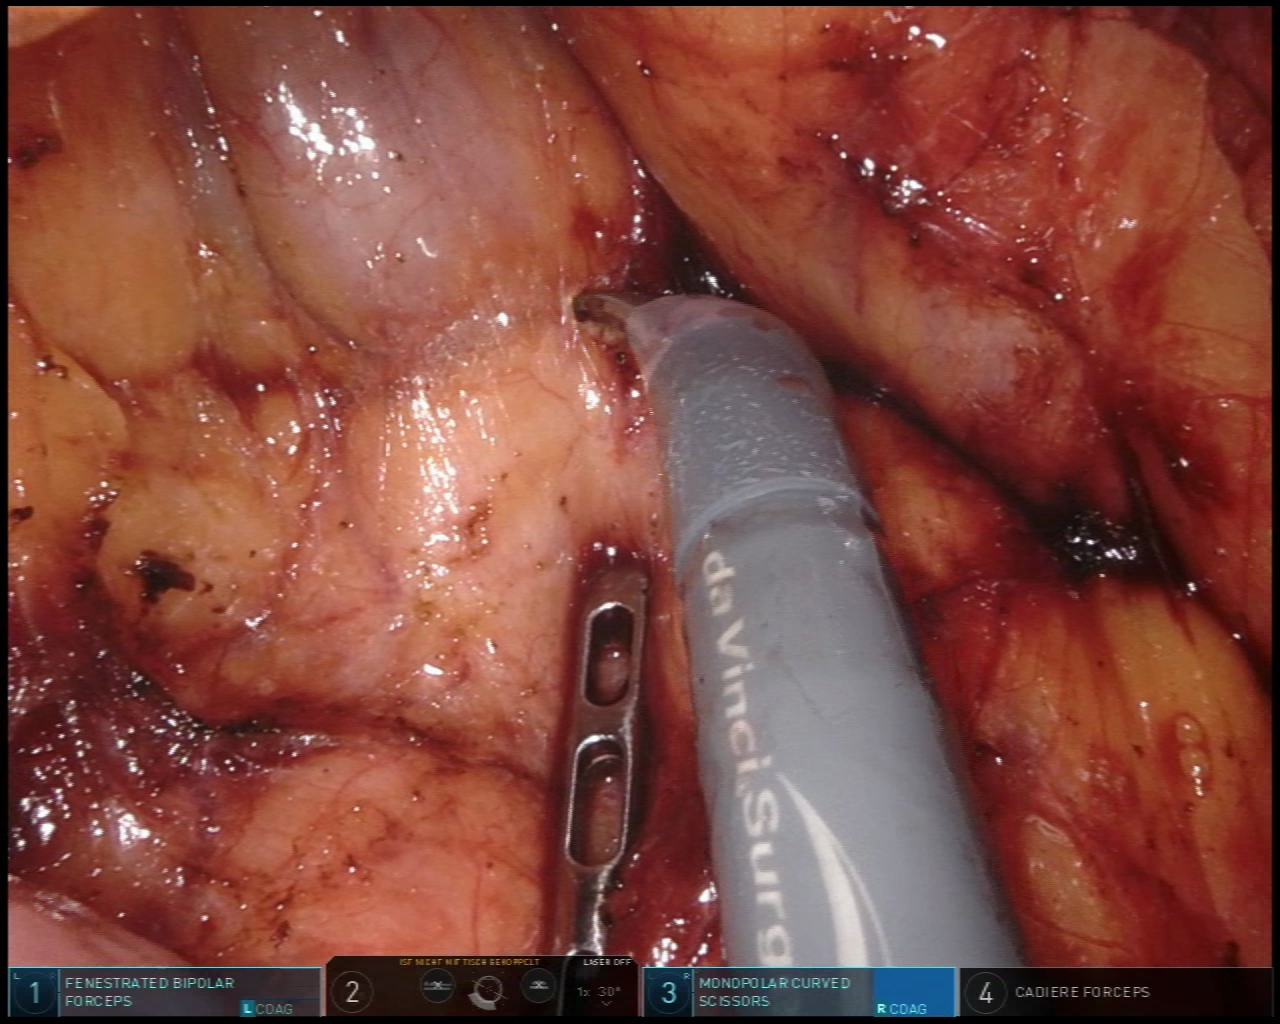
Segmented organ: stomach
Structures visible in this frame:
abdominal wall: no
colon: no
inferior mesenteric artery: no
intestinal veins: no
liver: no
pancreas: no
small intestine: yes
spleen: no
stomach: yes
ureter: no
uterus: no
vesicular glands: no